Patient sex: M
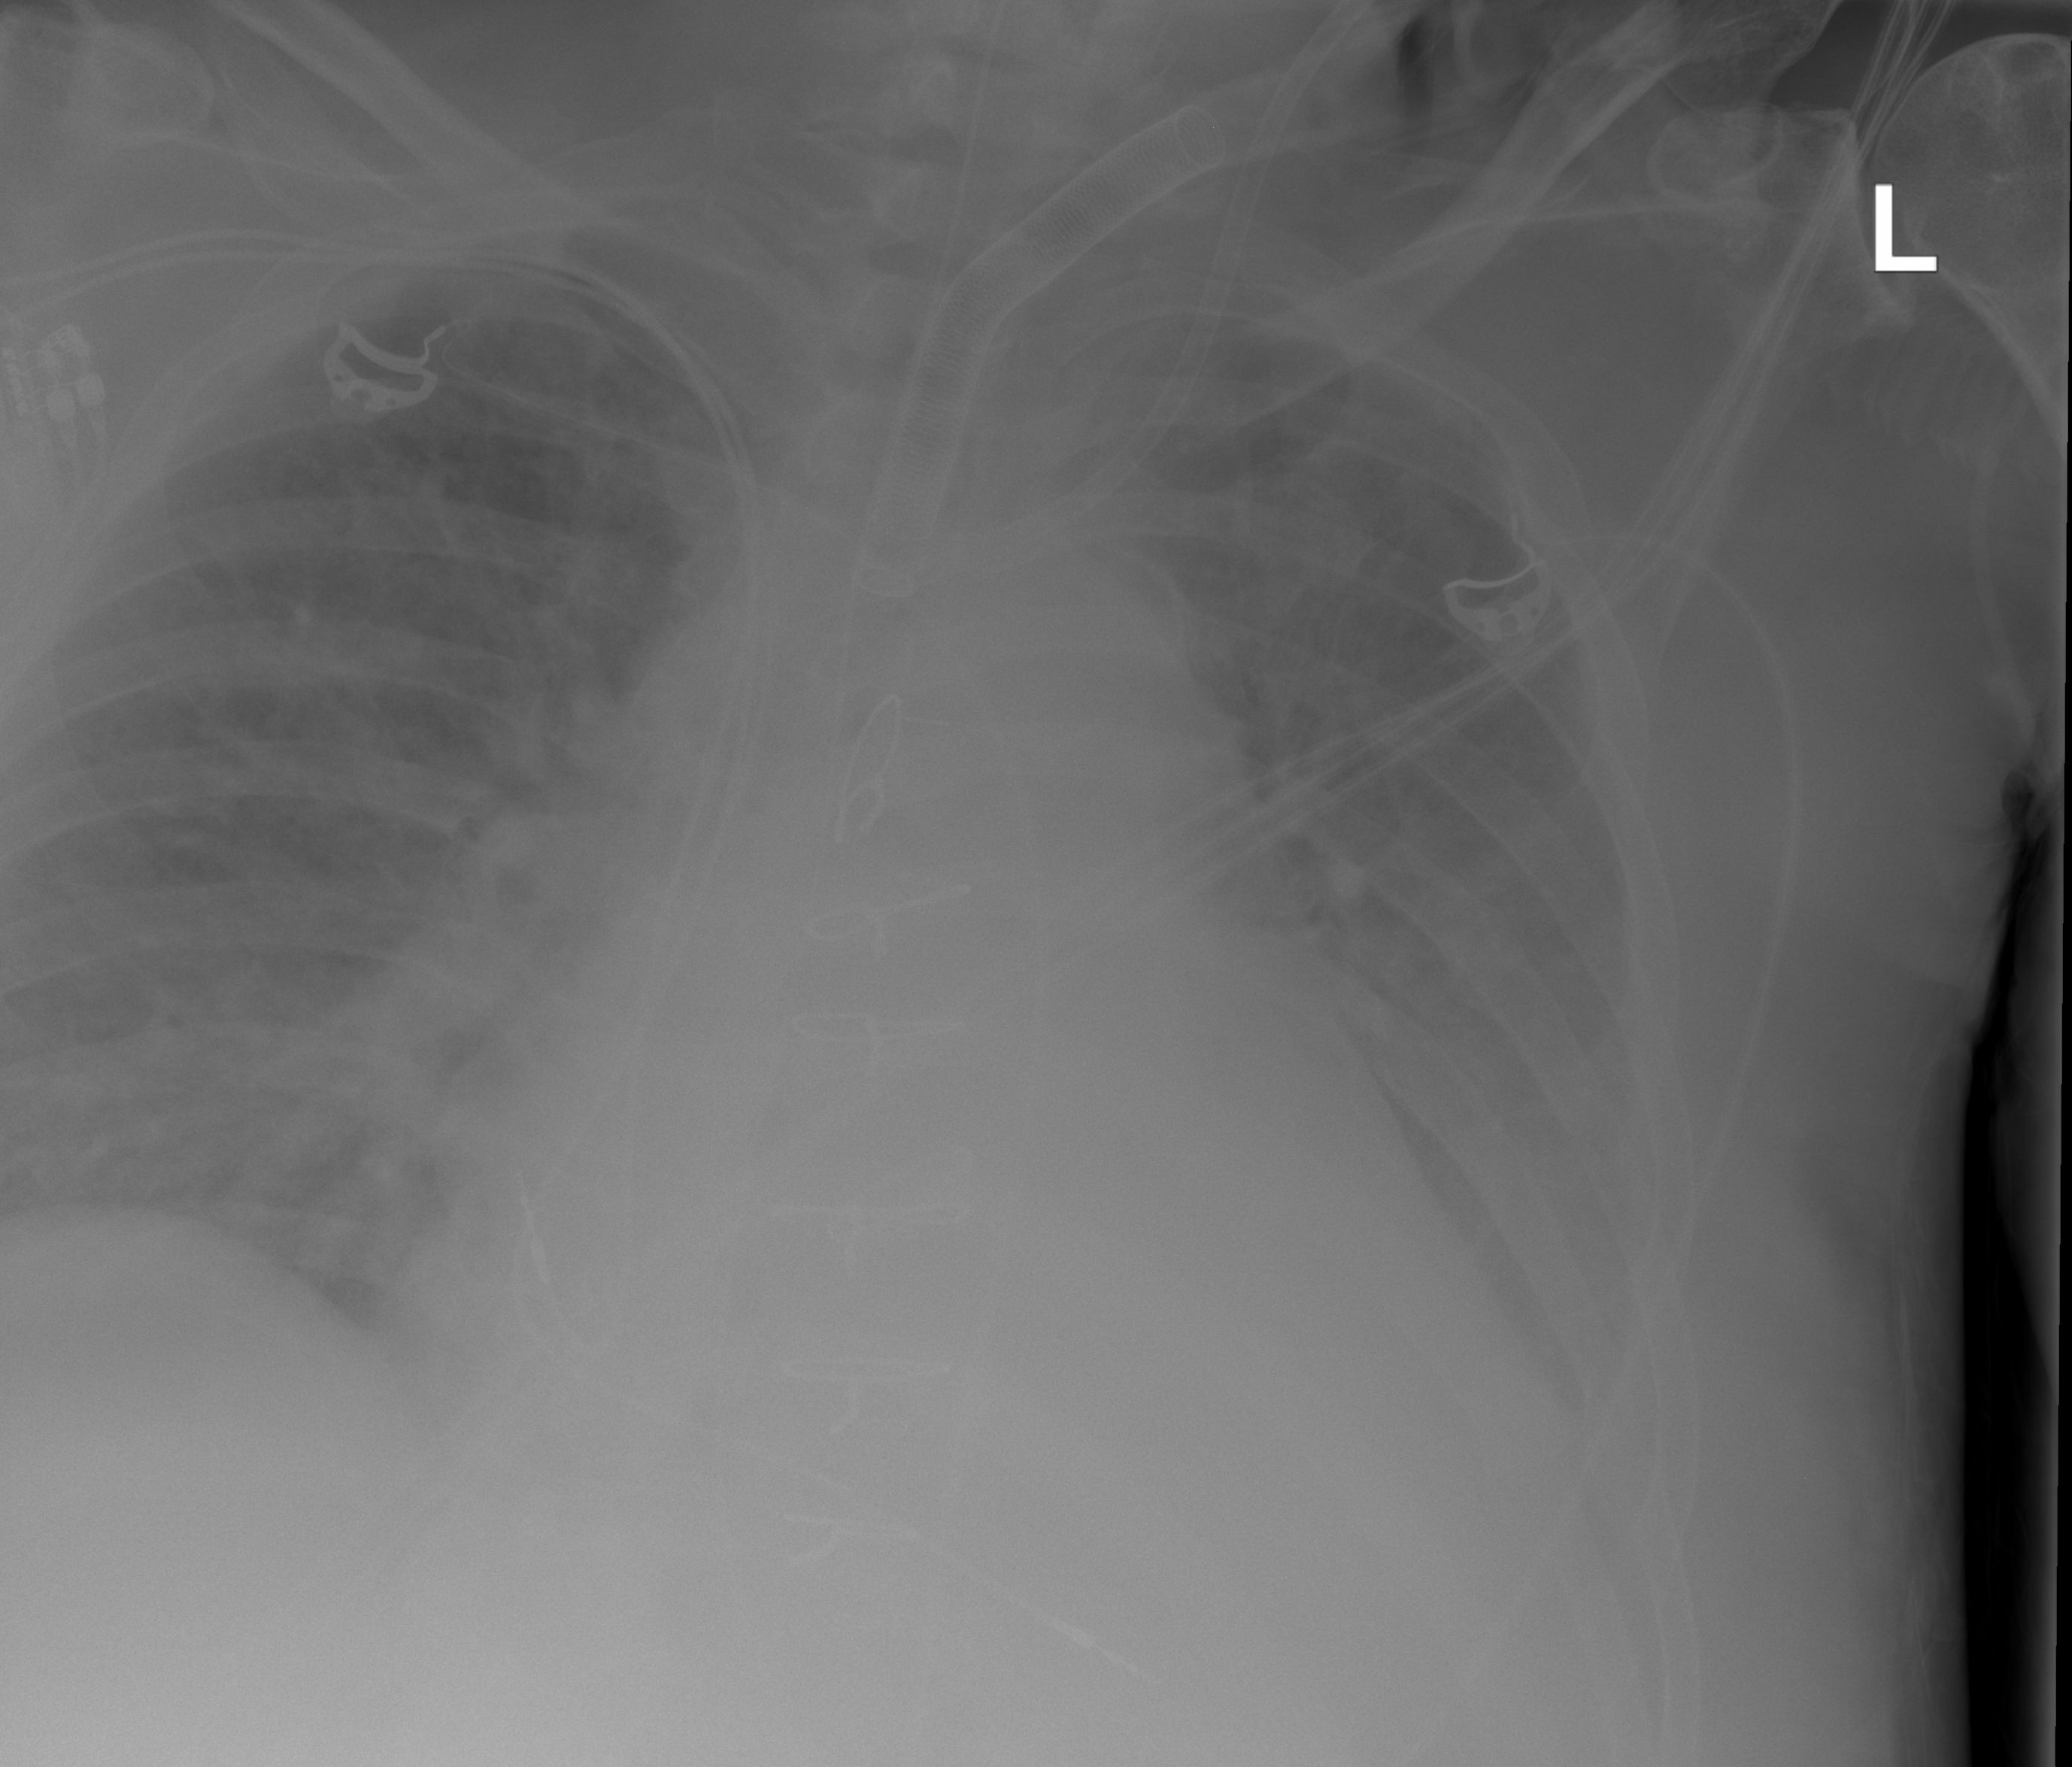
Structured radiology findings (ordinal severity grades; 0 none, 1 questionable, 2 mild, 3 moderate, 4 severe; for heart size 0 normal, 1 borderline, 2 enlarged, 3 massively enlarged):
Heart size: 2
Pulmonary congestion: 2
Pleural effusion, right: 0
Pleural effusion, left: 0
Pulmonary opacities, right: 0
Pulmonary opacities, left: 0
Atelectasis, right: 1
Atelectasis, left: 1